Question: I'm facing a bad problem with my app using '[svg-android][1]' library. As I asked here:
<URL>
I'm facing the same problem affecting the Androidify app from Google, so I think it's something regarding the loading from resource or the image displaying.
This what I see on my tablet (Android 4.2.2) running Androidify and it's the same bad result I get from my app:

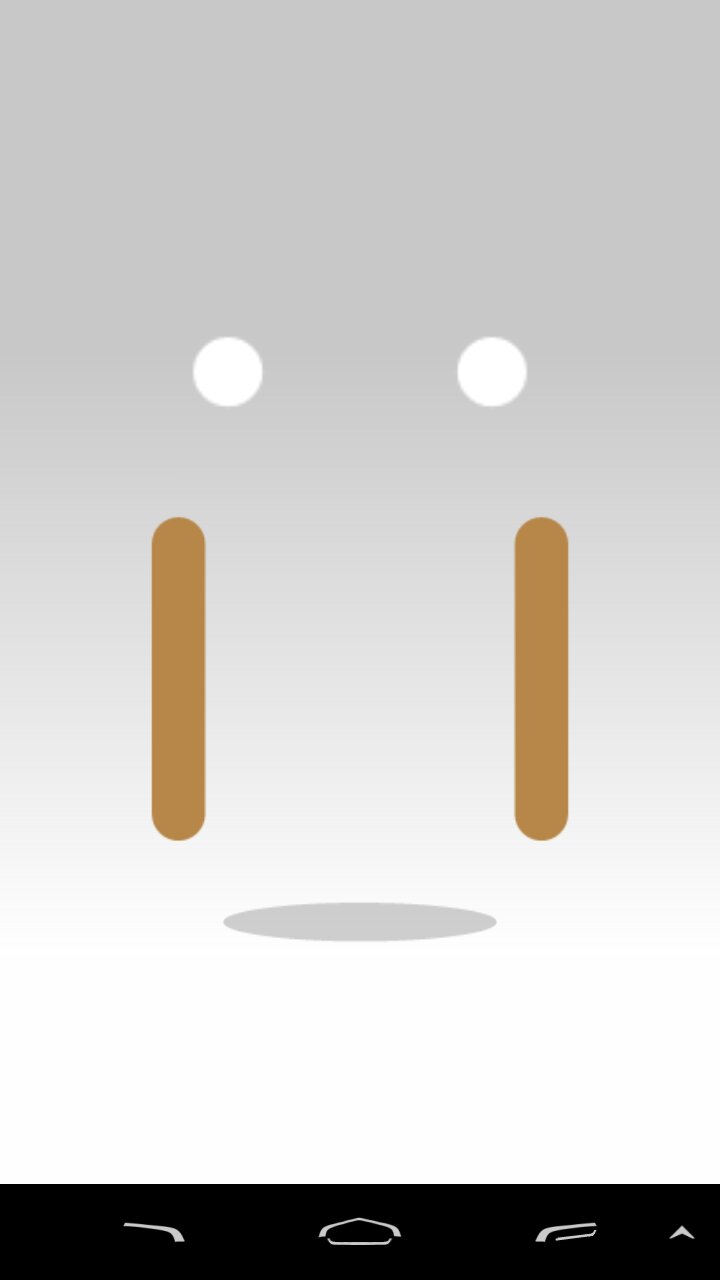
Answer: Finally I found that in recent version of Android I need to use this code snippet:
'''
if (Build.VERSION.SDK_INT >= Build.VERSION_CODES.HONEYCOMB) {
imageView.setLayerType(View.LAYER_TYPE_SOFTWARE, null);
}
'''